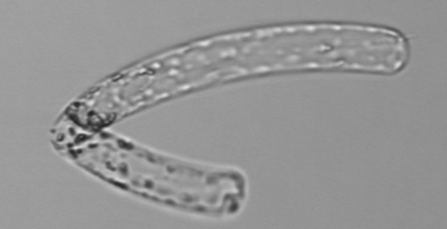
Label: Guinardia_striata